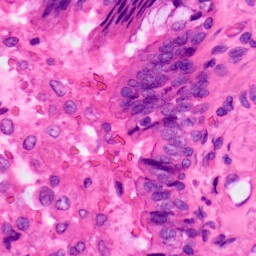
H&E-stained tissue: Lung